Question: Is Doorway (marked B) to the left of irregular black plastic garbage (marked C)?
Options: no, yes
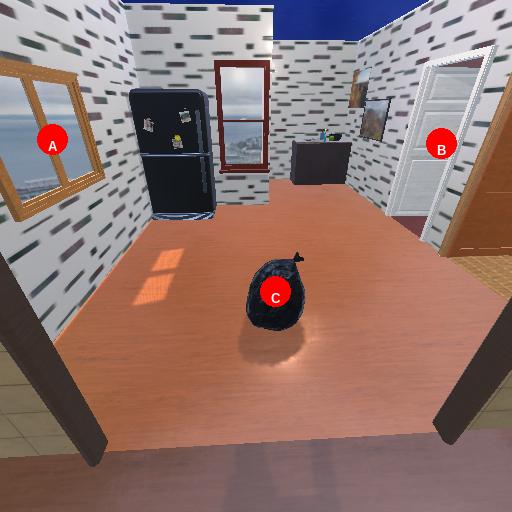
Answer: no